二年级 · 度量几何学

（1）转一圈的过程中，下列字母对应的数字分别是什么？（起点除外)

| $A \rightarrow(\quad)$ | $C \rightarrow(\quad)$ |
| :--- | :--- |
| $E \rightarrow(\quad)$ | $G \rightarrow(\quad)$ |
| $B \rightarrow(\quad)$ | $D \rightarrow(\quad)$ |

| $F \rightarrow(\quad)$ | $H \rightarrow(\quad)$ |
| :--- | :--- |

(2) $G$ 会和 11 重合吗? $C$ 会和 16 重合吗?
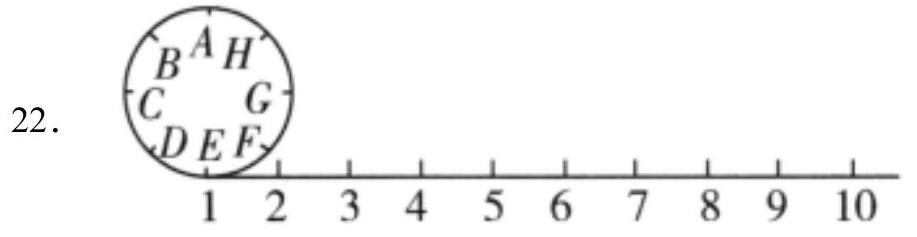
答案: $(1)$

| $A \rightarrow(5)$ | $C \rightarrow(7)$ |
| :--- | :--- |
| $E \rightarrow(9)$ | $G \rightarrow(3)$ |
| $B \rightarrow(6)$ | $D \rightarrow(8)$ |
| $F \rightarrow(2)$ | $H \rightarrow(4)$ |

（2） $G$ 会和 11 重合, $C$ 不会和 16 重合

【详解】略